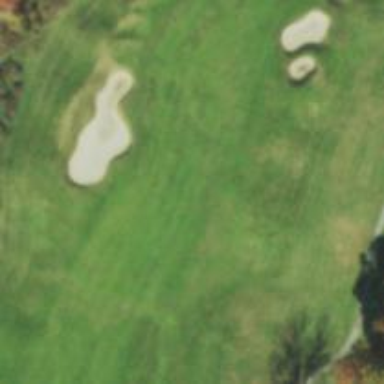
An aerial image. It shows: Golf fairway in the image.